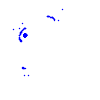
Particle: pion